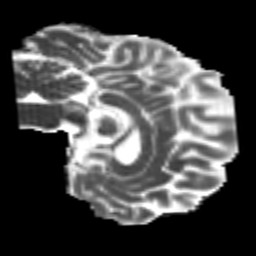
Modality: MD
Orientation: sagittal
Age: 22
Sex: male
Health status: healthy
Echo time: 0.074 s